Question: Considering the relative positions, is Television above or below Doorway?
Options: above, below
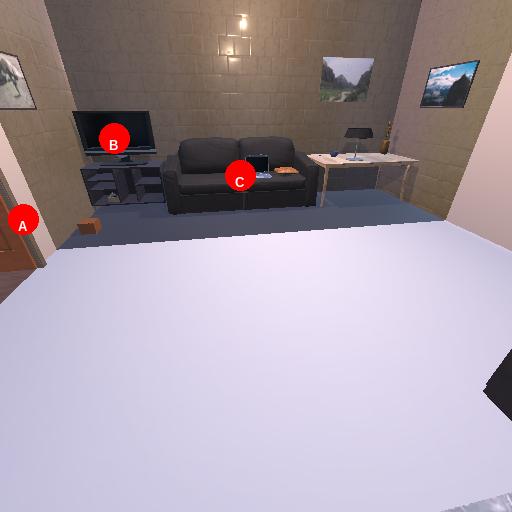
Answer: above